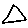
Label: triangle